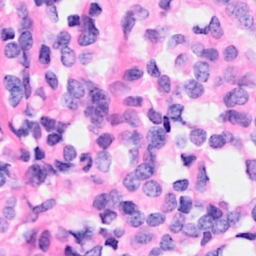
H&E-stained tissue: Breast